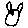
Label: cat